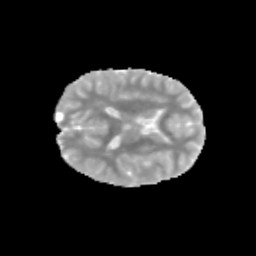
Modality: MD
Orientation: axial
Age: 11
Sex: male
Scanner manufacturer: siemens
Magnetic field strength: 3 T
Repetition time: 3.8 s
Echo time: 0.07 s